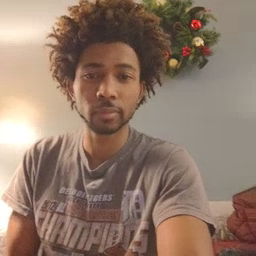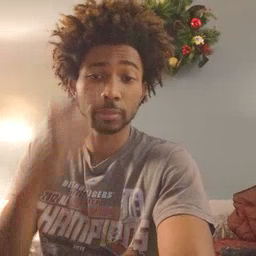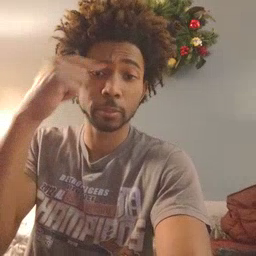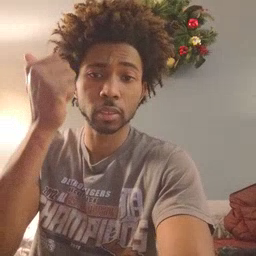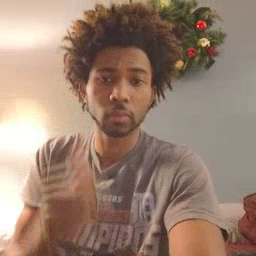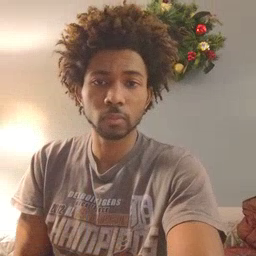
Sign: because